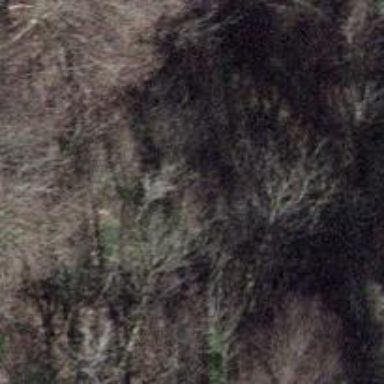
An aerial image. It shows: Cliff in nature.